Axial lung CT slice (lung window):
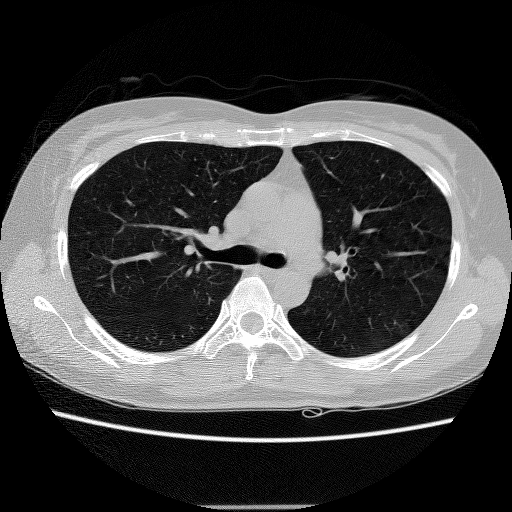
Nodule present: no